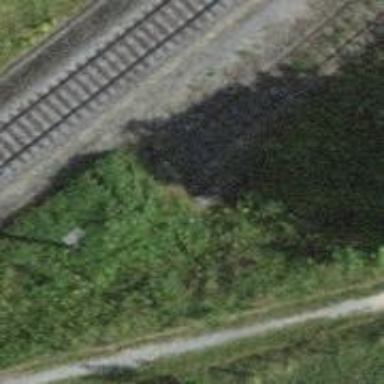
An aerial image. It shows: Railway buffer stop.